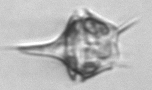
Label: Amylax